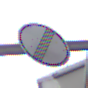
Verkehrszeichen: EndeSaemtlicherBegrenzungen
Umgebung: Outdoor, Urban
Tageszeit: Midday
Wetter: Overcast
Licht: Natural
Jahreszeit: NotSpecified
Kontrast: LowContrast